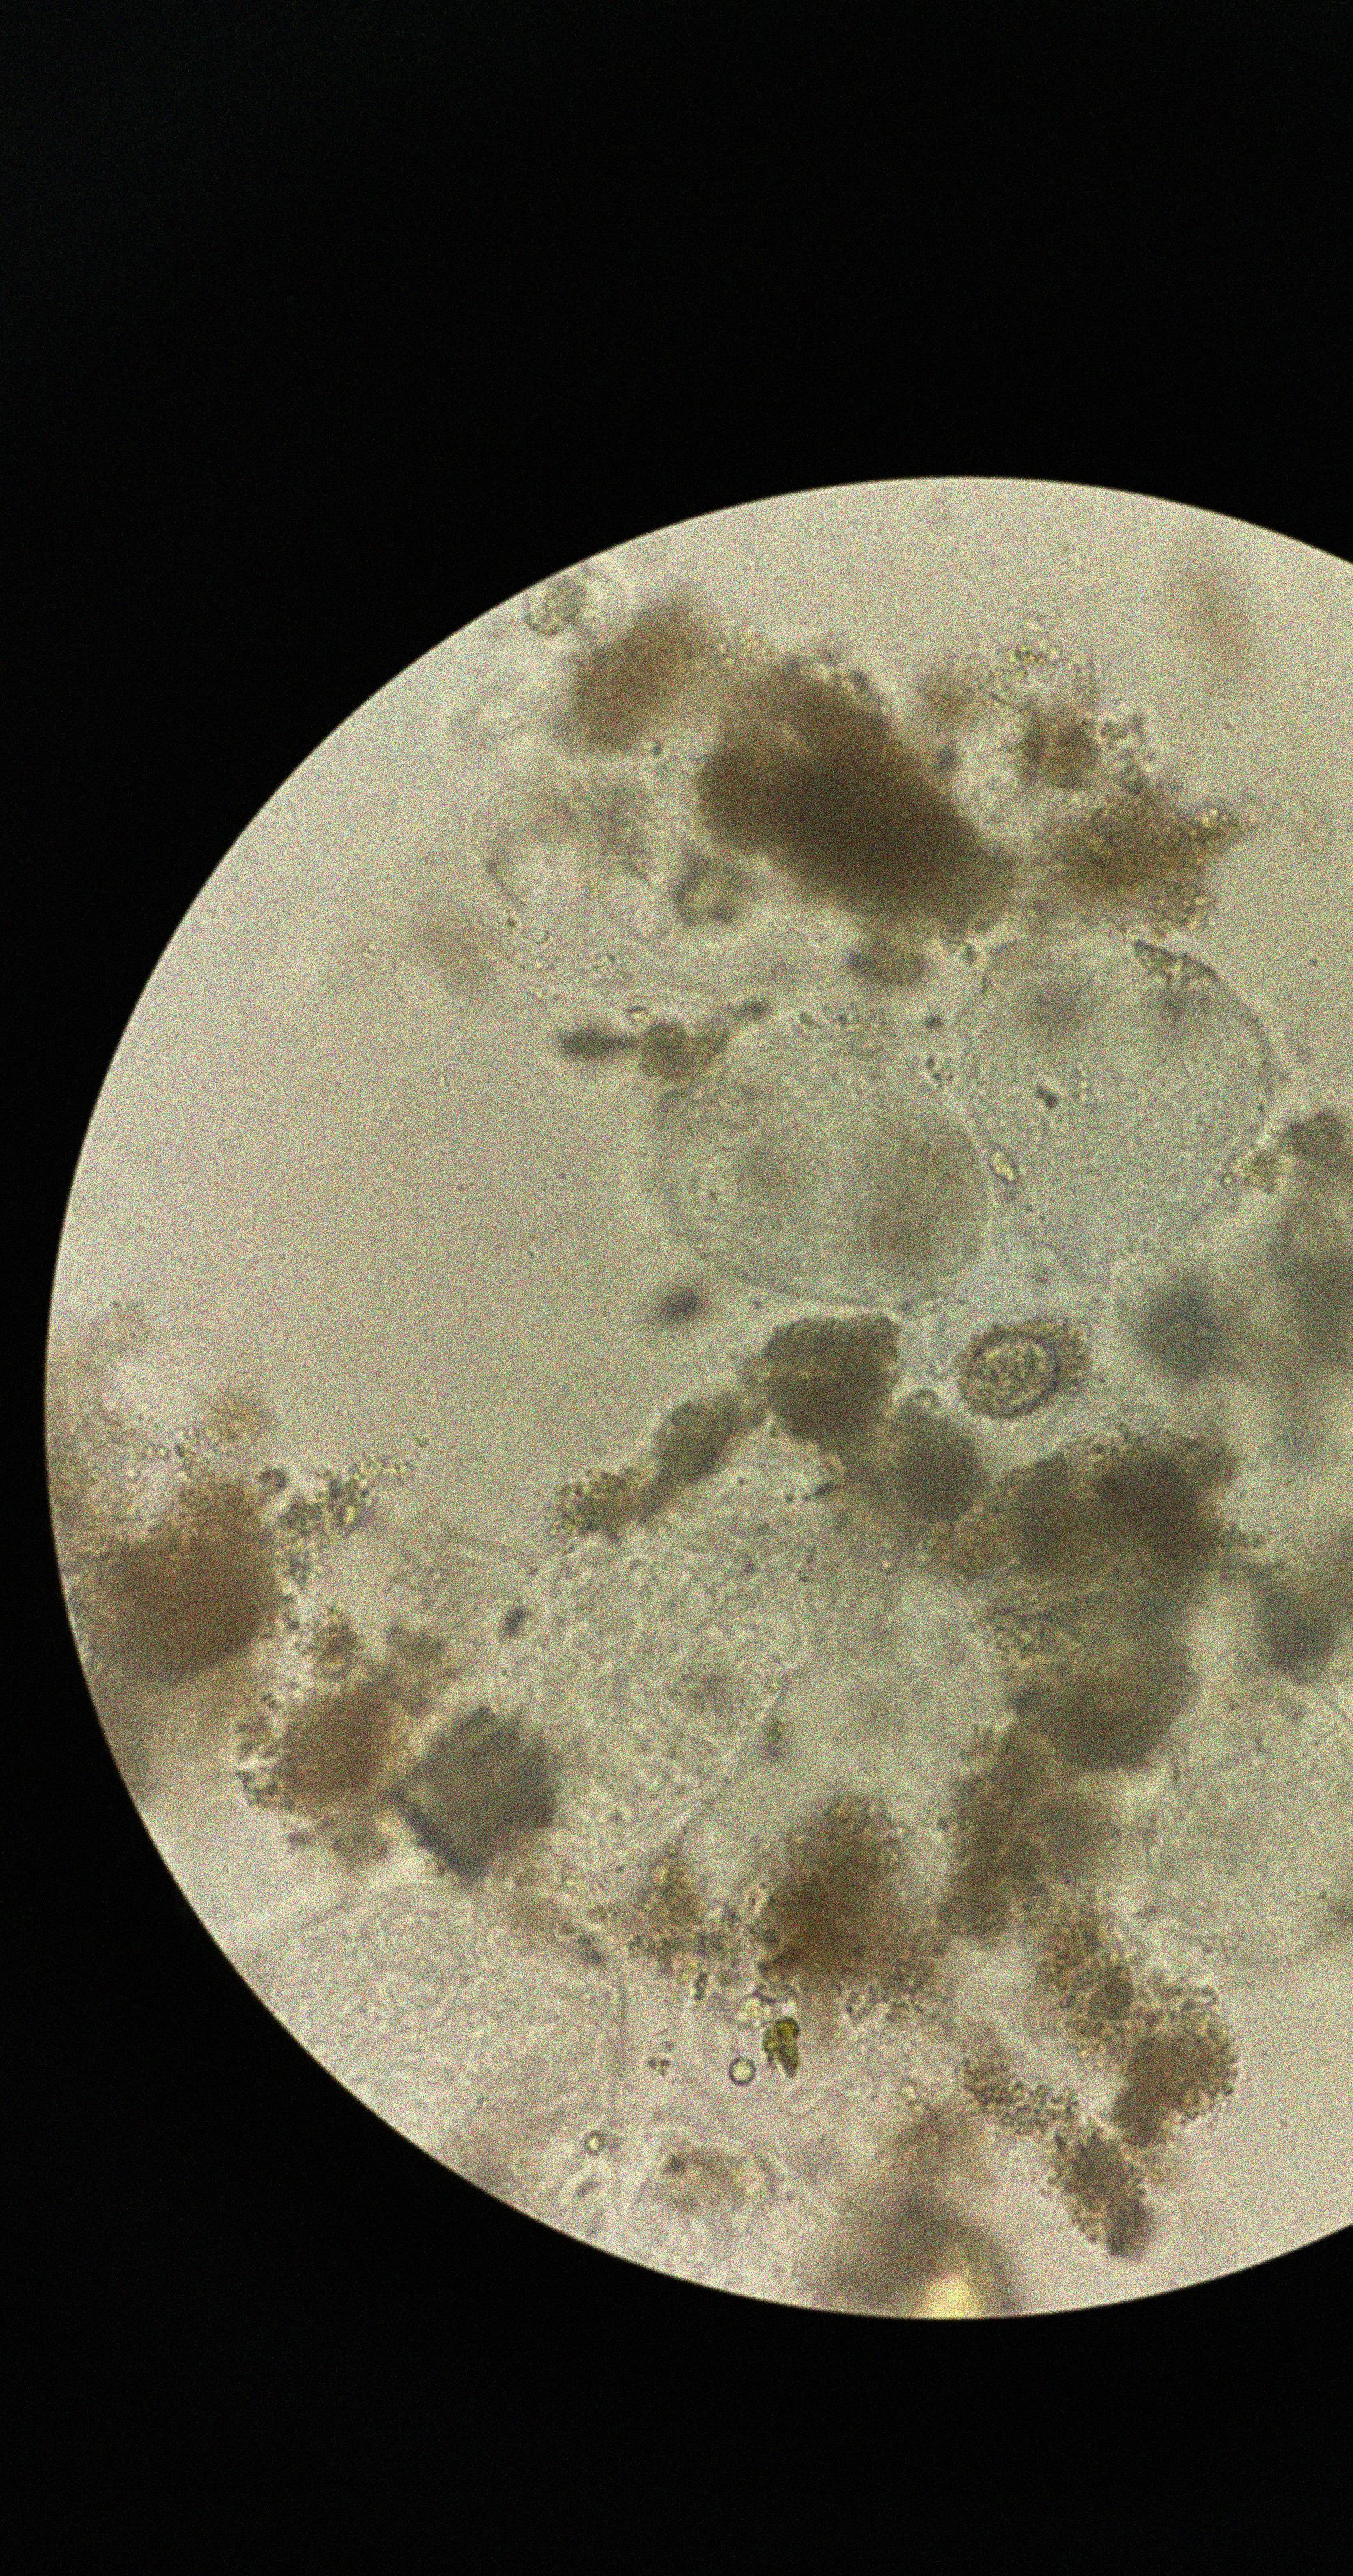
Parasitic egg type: Hymenolepis nana